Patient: sex F, age 33
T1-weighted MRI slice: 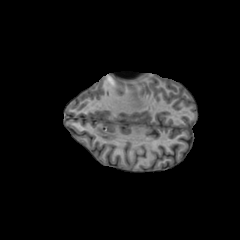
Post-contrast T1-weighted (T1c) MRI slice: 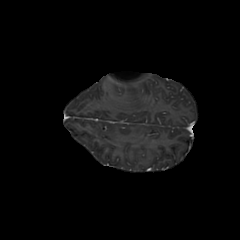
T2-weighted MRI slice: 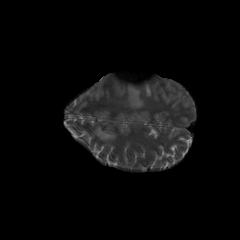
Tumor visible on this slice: yes
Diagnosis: Glioblastoma, IDH-wildtype
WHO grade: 4